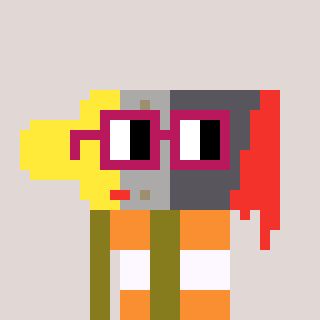
a pixel art character with square dark red glasses, a paintbrush-shaped head and a gunk-colored body on a warm background